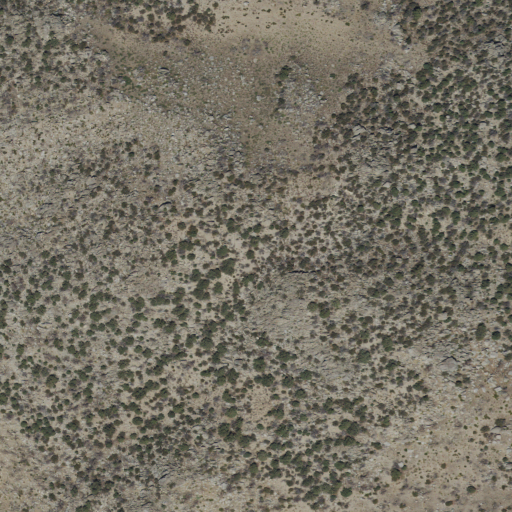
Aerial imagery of mountain in California named Black Mountain containing evergreen forest and shrub